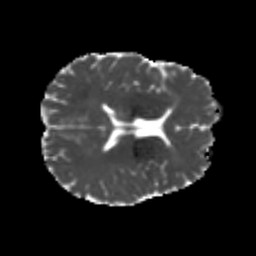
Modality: MD
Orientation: axial
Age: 20
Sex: male
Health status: healthy
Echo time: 0.074 s